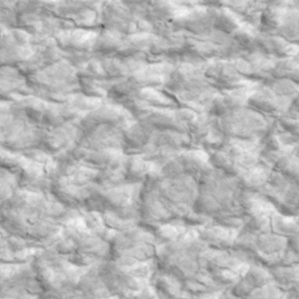
Label: non_frost